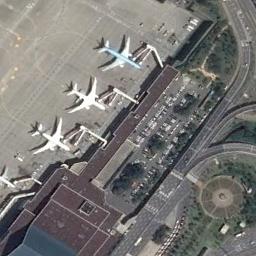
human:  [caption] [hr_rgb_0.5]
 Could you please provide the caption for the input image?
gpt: Two white planes and one blue plane docked at the corresponding gates .

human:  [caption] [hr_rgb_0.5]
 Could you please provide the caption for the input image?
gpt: There are many buildings next to several different sized planes, And many cars are parked in the open space next to the buildings .

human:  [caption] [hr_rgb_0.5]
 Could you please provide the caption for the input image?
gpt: Three planes parked next to boarding bridges of the striped terminal while a parking lot with many cars on the other side of  the terminal .

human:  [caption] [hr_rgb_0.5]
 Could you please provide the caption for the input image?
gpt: Four planes are parked on the open space next to the terminal and trees .

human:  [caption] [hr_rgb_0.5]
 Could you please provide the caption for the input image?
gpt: Three planes are in the parking lot next to the buildings .